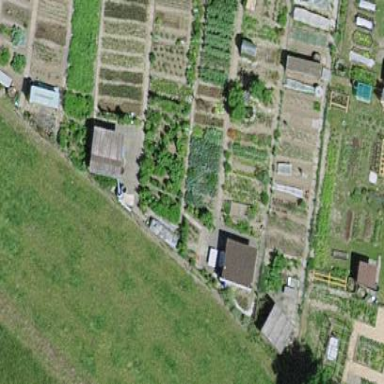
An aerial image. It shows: Allotments area.